Question: I have a Cakephp app running on Heroku but having trouble loading plugins. This all works on my local dev machine but when I push to Heroku Cake cannot find a plugin I have defined. The error message indicates it's looking for plugins in "/app/app/Plugin" instead of "/app/Plugin". How would I correct the path on Heroku without breaking my local paths?
Error: ElasticSearchIndex.ElasticSearchIndexableBehavior could not be found.
Error: Create the class ElasticSearchIndexableBehavior below in file: /app/app/Plugin/ElasticSearchIndex/Model/Behavior/ElasticSearchIndexableBehavior.php
StackTrace:

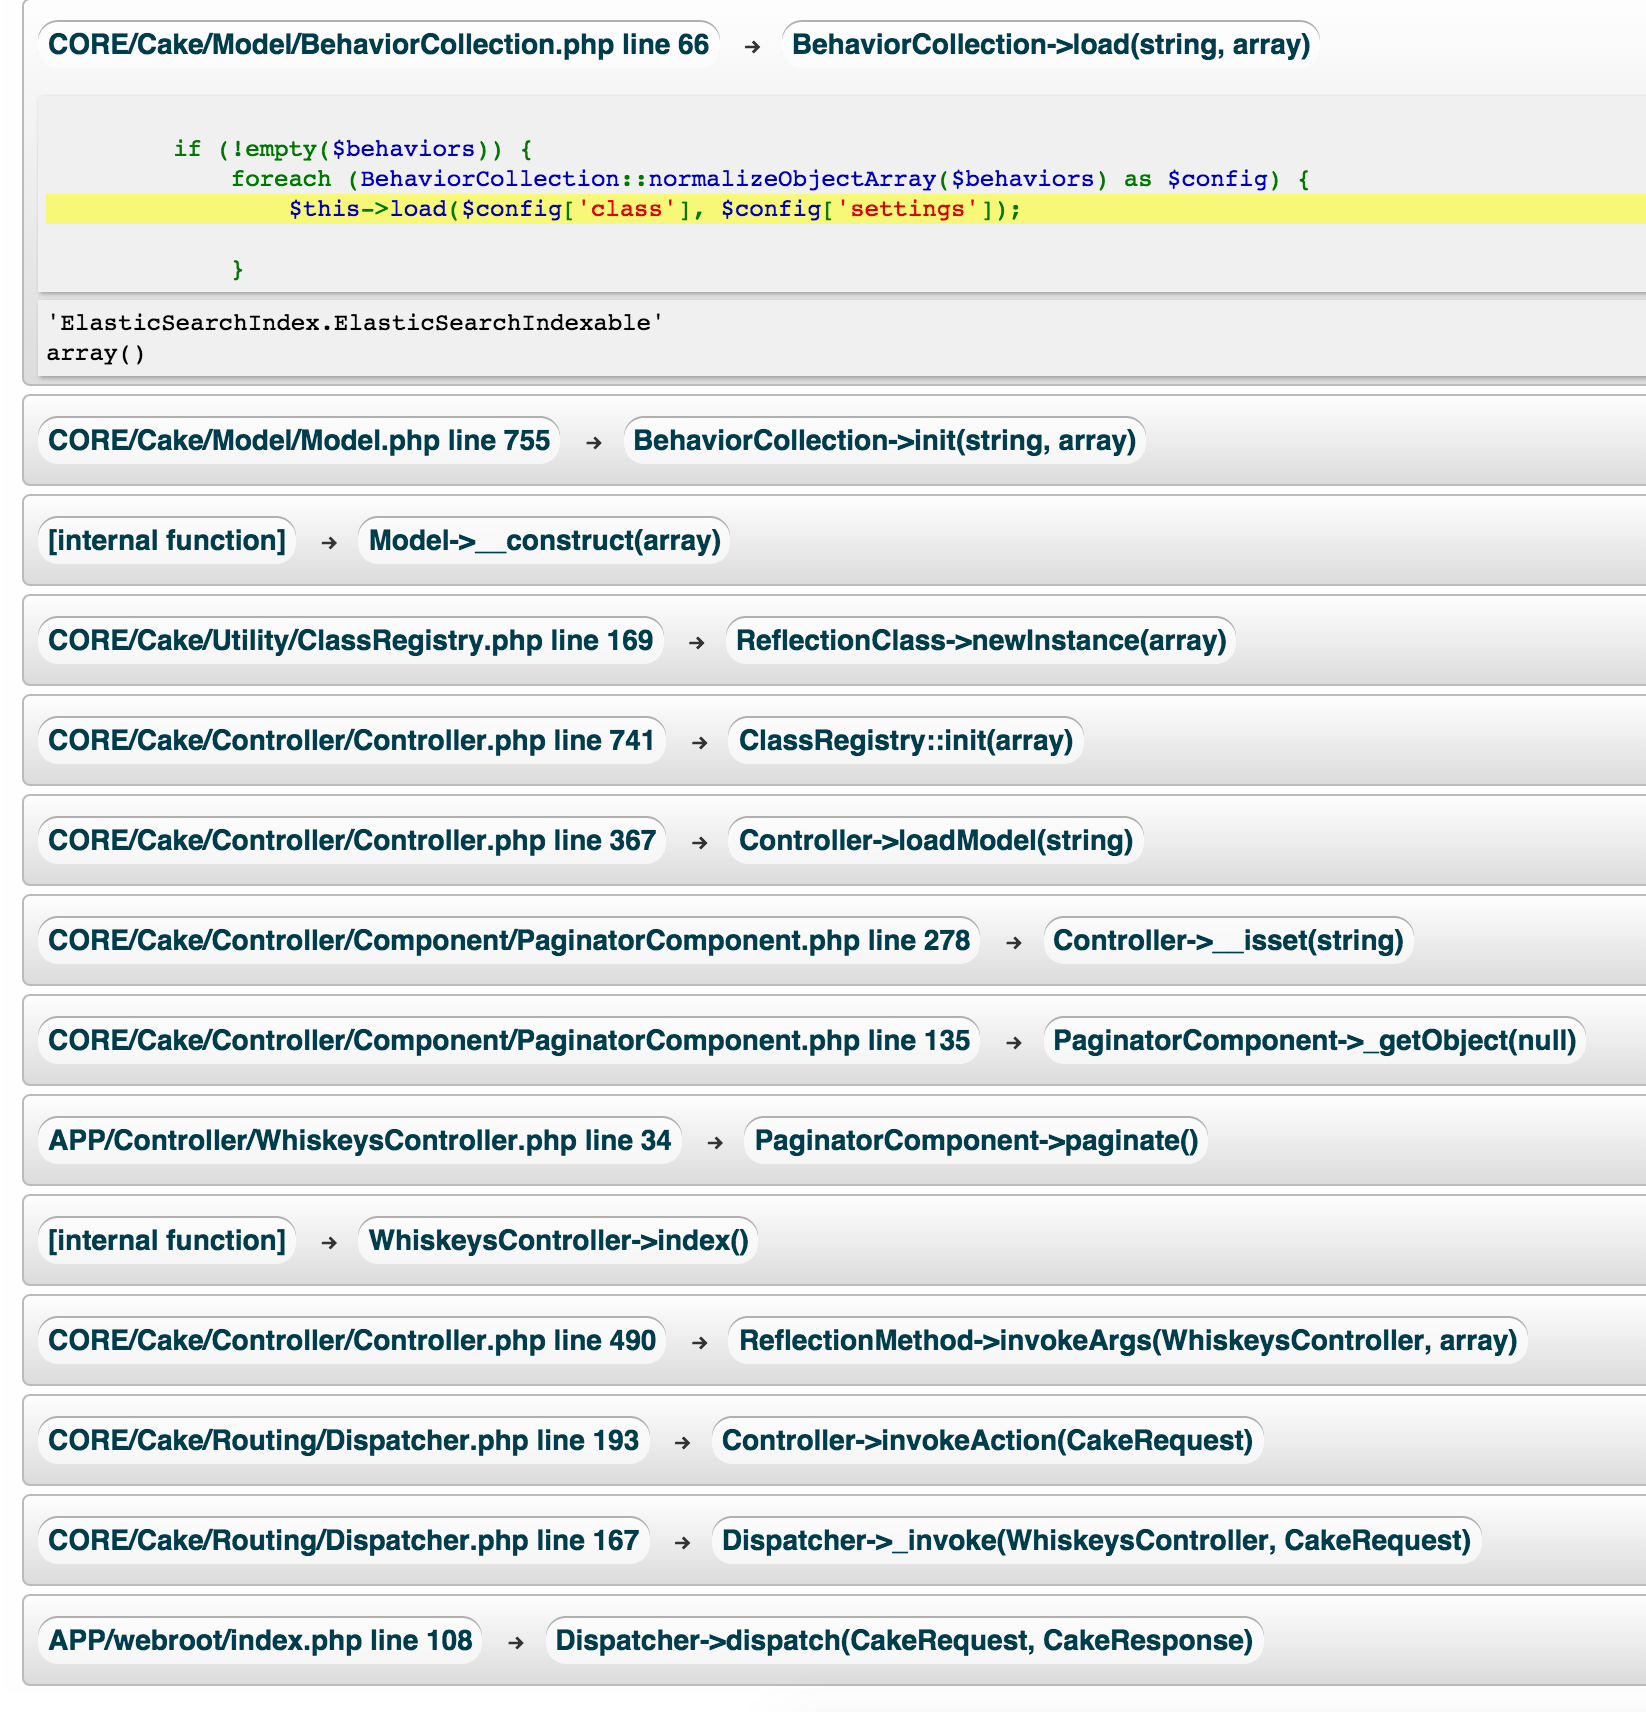
Answer: Alright I am an idiot. The issue was not with Heroku or CakePHP it was the fact that I cloned the git repos for the plugins instead of adding them as submodules. This resulted in the plugins not actually being present when pushed to Heroku. The confusing part of "/app/app" was because app code is located inside "/app" on the Heroku instance so it was looking at the correct path the whole time.